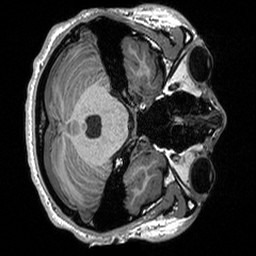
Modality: T1w
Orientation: axial
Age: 20
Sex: male
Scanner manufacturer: siemens
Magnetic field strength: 3 T
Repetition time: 2.3 s
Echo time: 0.00298 s